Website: home-depot
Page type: payment
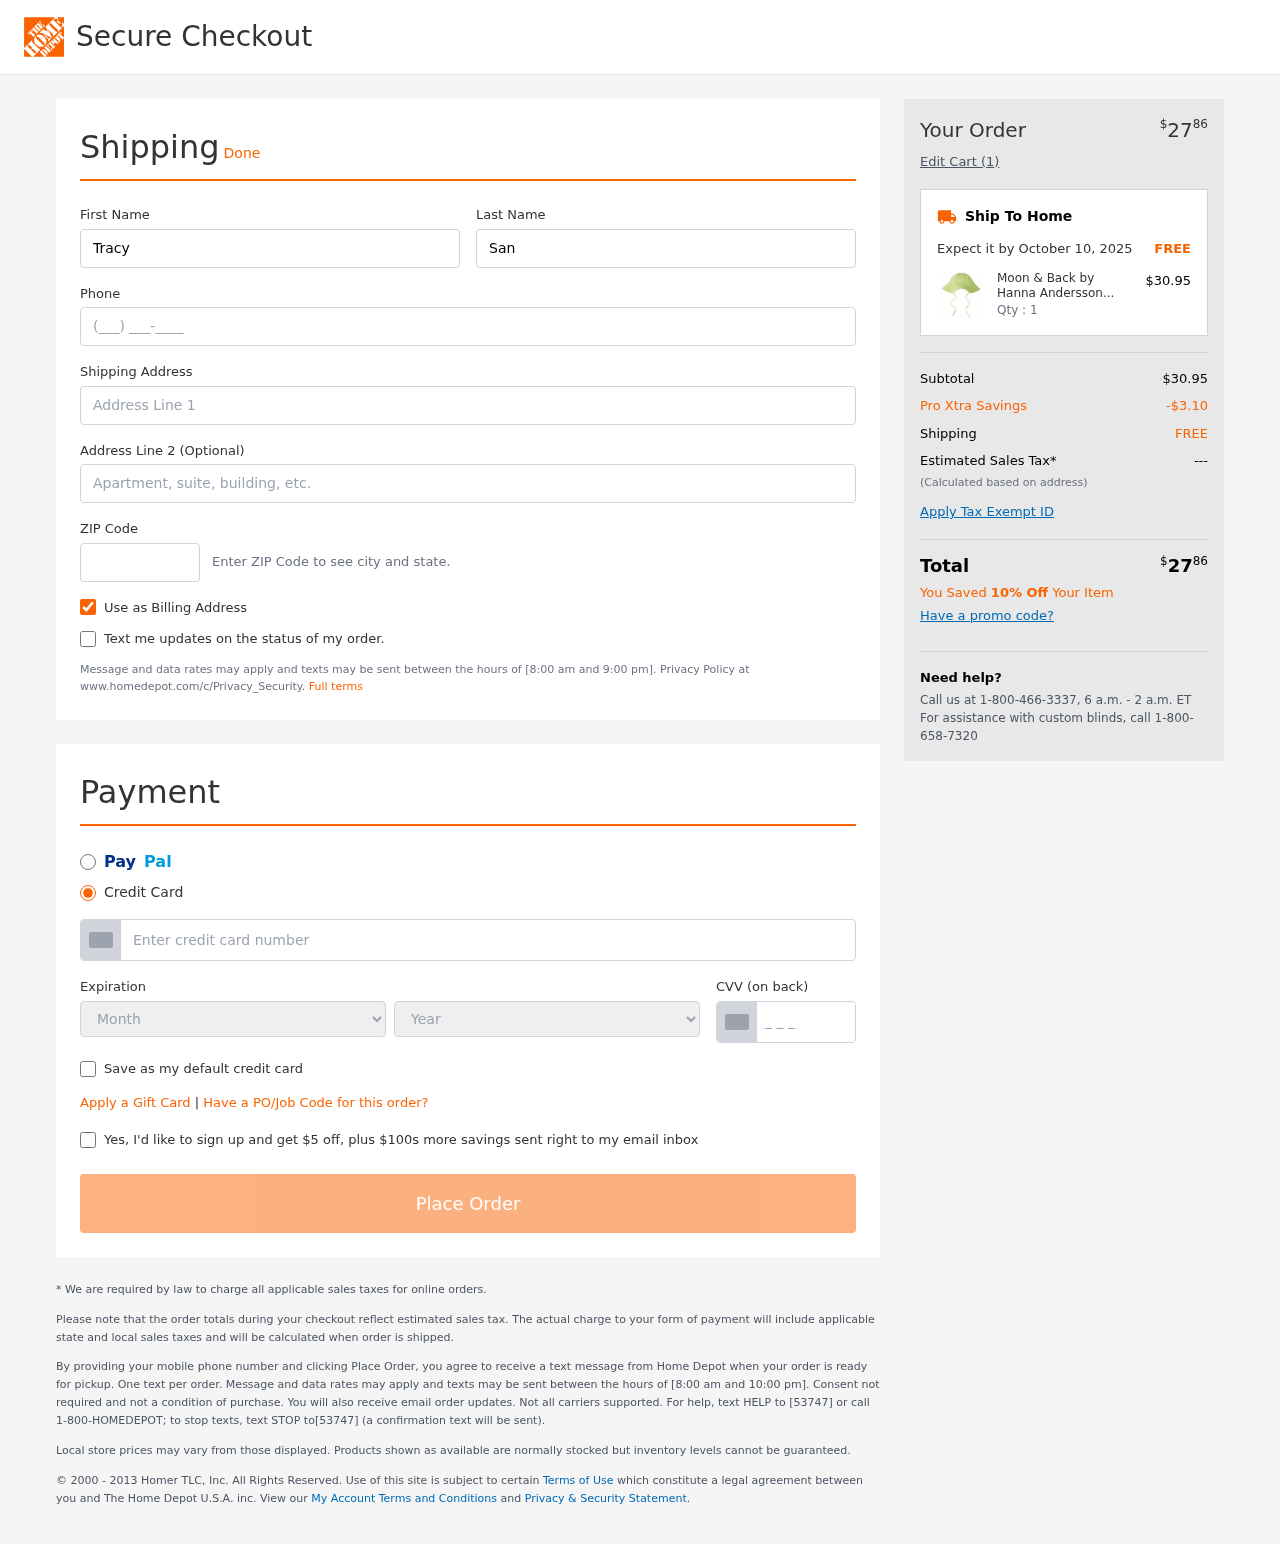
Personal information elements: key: PII_CARD_CVV
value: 300
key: PII_CARD_EXPIRY_MONTH
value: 07
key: PII_CARD_EXPIRY_YEAR
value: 26
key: PII_CARD_NUMBER
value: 4275 7734 5954 5804
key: PII_FIRSTNAME
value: Tracy
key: PII_LASTNAME
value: Sanchez
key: PII_PHONE
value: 4154750333
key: PII_POSTCODE
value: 45409
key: PII_STREET
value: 43044 Valerie Extensions
Product elements: key: PRODUCT1_NAME
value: Moon & Back by Hanna Andersson Baby Swim Hat, Lime Green, 3-12 mos
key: PRODUCT1_PRICE
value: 30.95
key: PRODUCT1_QUANTITY
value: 1
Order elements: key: ORDER_TOTAL
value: $2786
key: ORDER_NUM_ITEMS
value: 1
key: ORDER_DELIVERY_DATE
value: October 10, 2025
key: ORDER_SUBTOTAL
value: $30.95
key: ORDER_DISCOUNT
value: -$3.10
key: ORDER_SHIPPING_COST
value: FREE